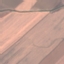
Label: AnnualCrop